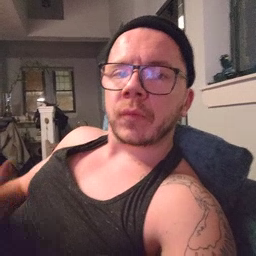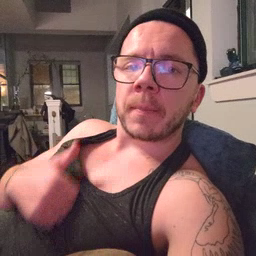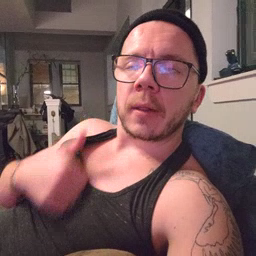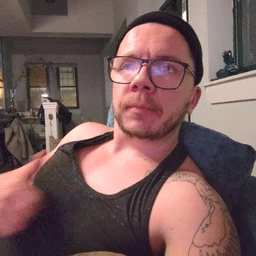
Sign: bath